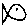
Label: fish